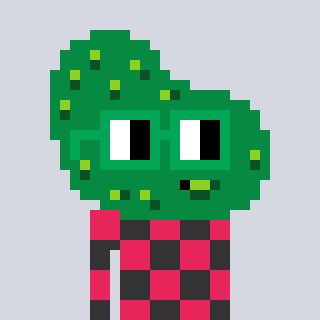
a pixel art character with square green glasses, a pickle-shaped head and a grayscale-colored body on a cool background